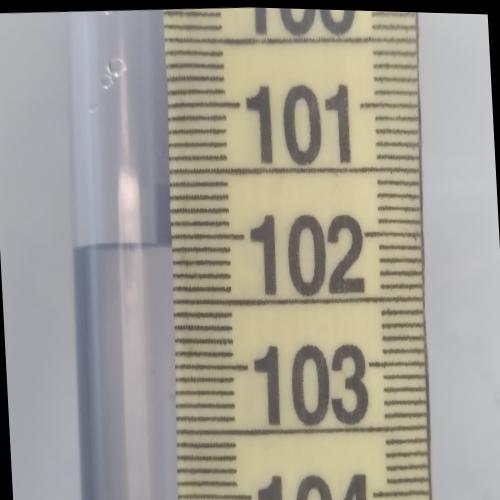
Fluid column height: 102.1 cm